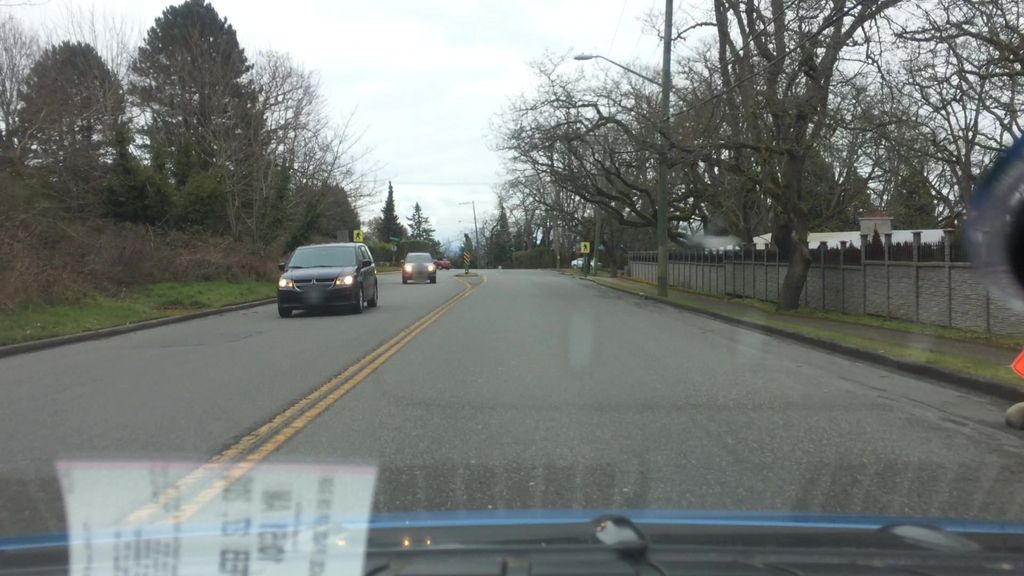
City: victoria